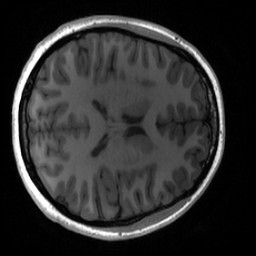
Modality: T1w
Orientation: axial
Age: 20
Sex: female
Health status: healthy